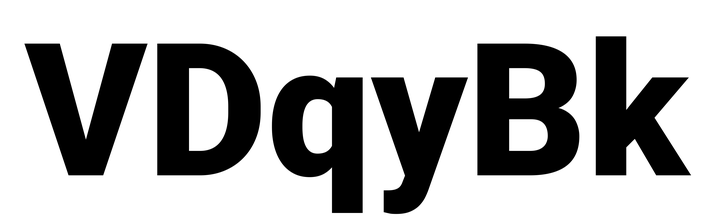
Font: Roboto_Black